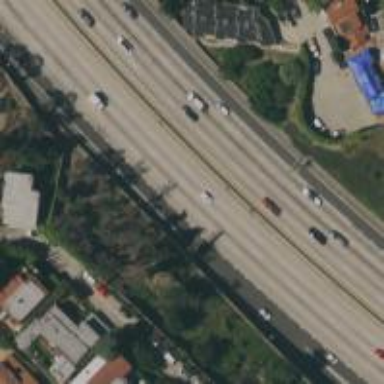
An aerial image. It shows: Motorway.